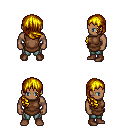
a pixel art fantasy rpg character, male body template, human, dark skin, brown tunic, teal pants, blonde right-swept hairstyle, brown shoes, four views (front, back, left, right), 2x2 character sprite sheet, small pixel art, hard edges, no anti-aliasing